Question: If the app.userModule.services module is created first (index.js) and then is instanced to create the factory (UserService.js), why do I get the following error?
> Uncaught Error: [$injector:unpr] Unknown provider: $resourceProvider
<- $resource <-
Only if I create the module in UserService () the application works right.
'''
angular.module('guotay.userModule.services', [ 'ngResource' ]).factory(...
'''
: Why the content of user/services/index.js is ignored??
The project structure and some parts of the code:

index.html:
'''
<script src="app/app.js"></script>
<script src="app/components/user/index.js"></script>
<script src="app/components/user/controllers/index.js"></script>
<script src="app/components/user/controllers/LoginCtrl.js"></script>
<script src="app/components/user/services/index.js"></script>
<script src="app/components/user/services/UserService.js"></script>
'''
And the same with other modules
user/index.js
'''
angular.module('app.userModule', [ 'app.userModule.controllers',
'app.userModule.services' ]).config(function config($routeProvider) {...});
'''
user/services/index.js
'''
angular.module('app.userModule.services', []);
'''
user/services/UserService.js
'''
var serviceId = 'UserService';
angular.module('app.userModule.services').factory(serviceId, [ '$resource',
serviceFunc ]);
function serviceFunc($resource) {...}
'''
app.js
'''
angular.module('app', ['ngRoute', 'ngCookies', 'app.userModule', 'app.newsEntryModule'])
.config(...)
.run(function($rootScope, $location, $cookieStore, UserService) {
UserService.get(function(user) {
$rootScope.user = user;
$location.path(originalPath);
});});
'''
I have other services with the same implementation, and they work right with the creation of the module in the index.js, but they not appear in app.js.
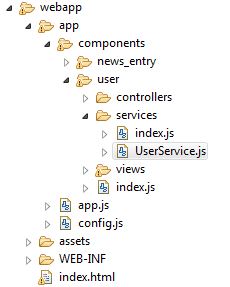
Answer: Because 'angular.module('someName', ['list', 'of', 'dependencies']);'
is the way you a module and 'angular.module('someName')' is the way you obtain an instance (retrieve) of an already defined module.
If you define the same module twice the second definition will the first one - you will loose everything you defined in the first one.
<URL>
Update:
The browser first loads 'app.js' and only after it loads 'app/components/user/services/index.js'
So any code in 'app.js' depending on stuff from 'index.js' will break.
This is the reason you cannot reference 'UserService' in 'app.js'. It's not yet declared.